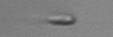
Label: flagellate_morphotype3